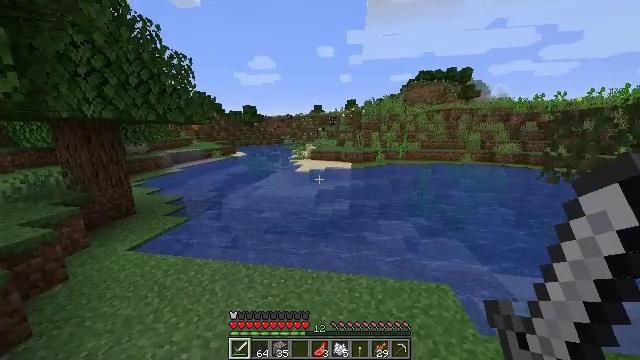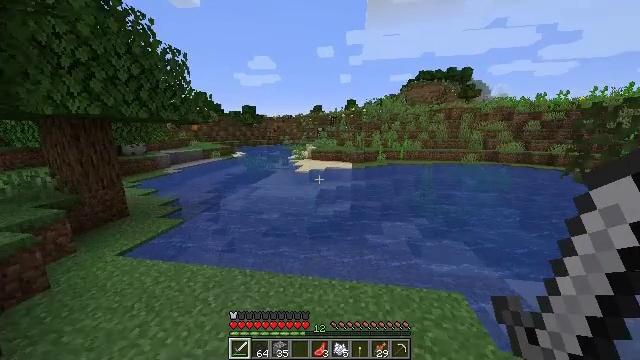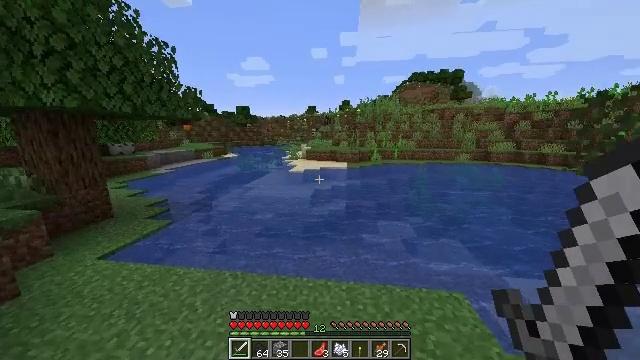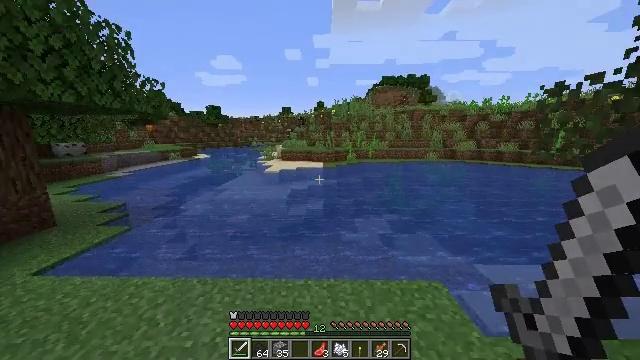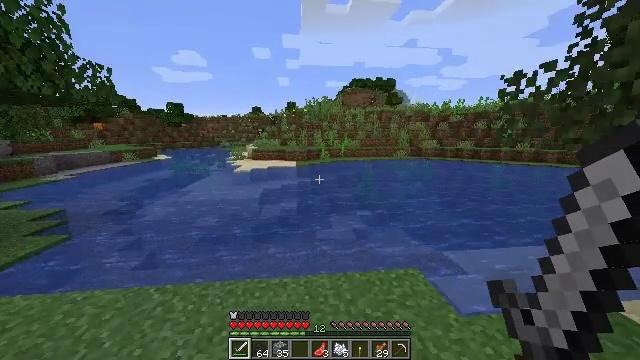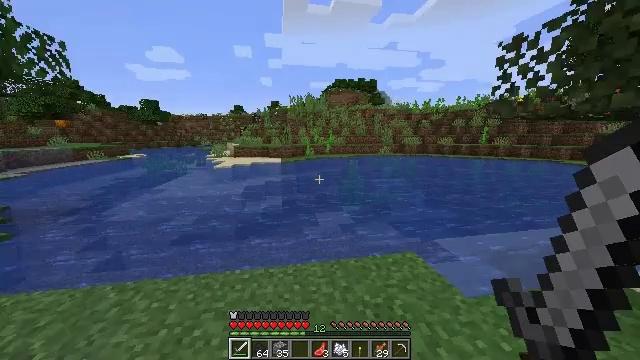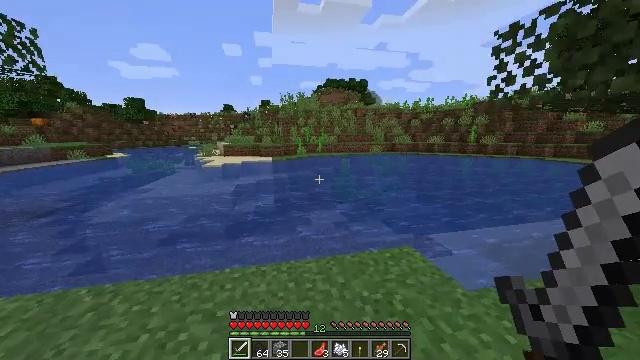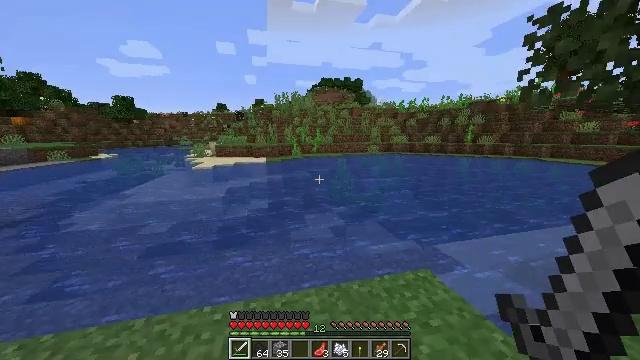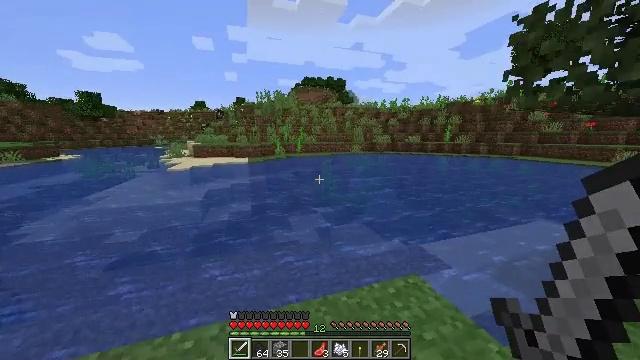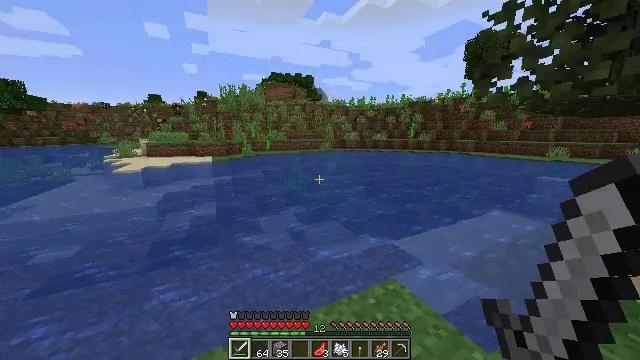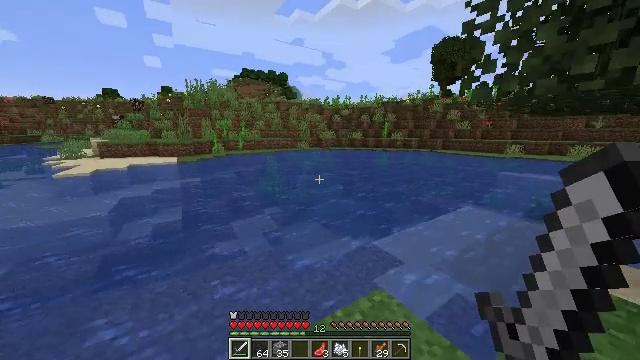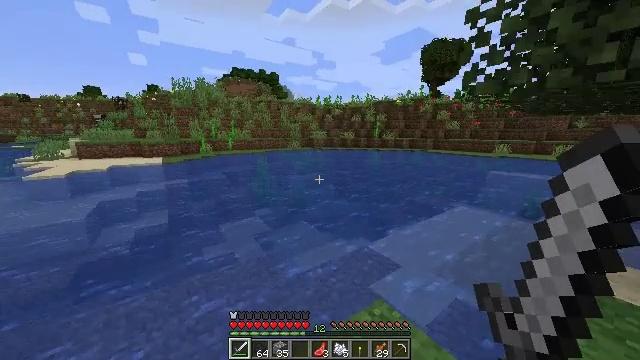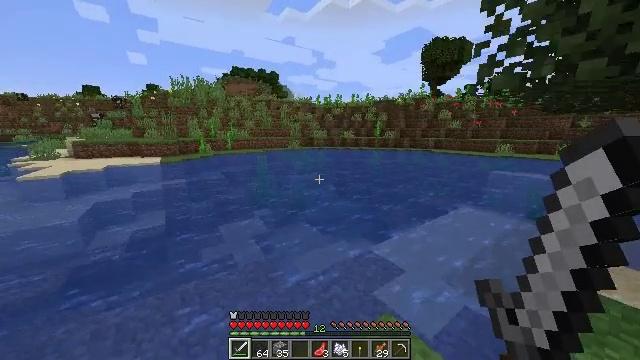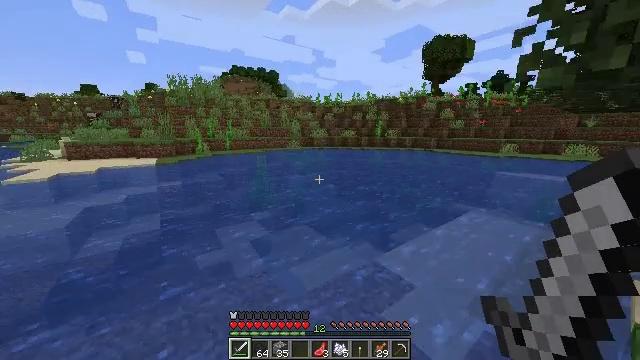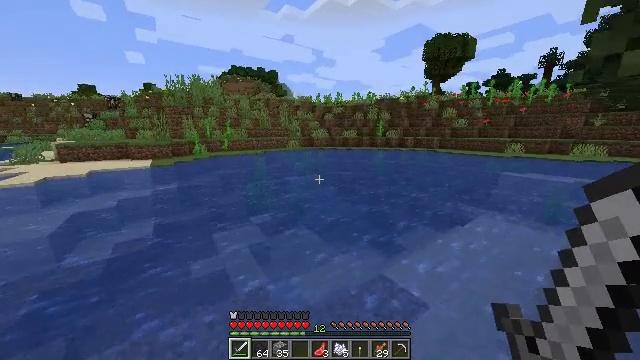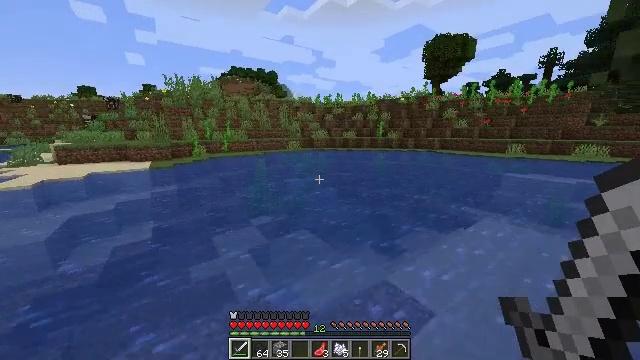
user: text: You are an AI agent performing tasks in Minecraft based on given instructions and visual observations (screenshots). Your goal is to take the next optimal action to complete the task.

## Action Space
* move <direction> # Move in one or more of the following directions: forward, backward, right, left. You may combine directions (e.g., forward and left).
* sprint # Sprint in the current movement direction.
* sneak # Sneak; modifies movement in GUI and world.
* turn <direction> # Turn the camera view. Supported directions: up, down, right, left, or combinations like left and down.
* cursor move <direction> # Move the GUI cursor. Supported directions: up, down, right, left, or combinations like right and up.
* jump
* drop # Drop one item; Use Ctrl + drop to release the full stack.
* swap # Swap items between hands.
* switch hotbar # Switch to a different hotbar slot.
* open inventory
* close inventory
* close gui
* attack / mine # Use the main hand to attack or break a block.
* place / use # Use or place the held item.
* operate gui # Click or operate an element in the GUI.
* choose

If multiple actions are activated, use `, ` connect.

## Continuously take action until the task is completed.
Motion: motion action
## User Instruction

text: Get cooked salmon by cooking raw salmon in the furnace.
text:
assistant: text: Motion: move forward
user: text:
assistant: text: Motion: move forward, turn right
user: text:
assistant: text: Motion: move forward, turn right
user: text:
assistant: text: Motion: move forward, turn right
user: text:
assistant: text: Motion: move forward, turn right
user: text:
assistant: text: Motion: move forward, turn right
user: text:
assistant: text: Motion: move forward, turn right
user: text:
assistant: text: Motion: move forward, turn right
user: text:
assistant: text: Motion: move forward, turn right
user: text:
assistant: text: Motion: move forward, turn right
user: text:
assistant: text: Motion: move forward, turn right
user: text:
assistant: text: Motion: move forward
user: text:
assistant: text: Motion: move forward
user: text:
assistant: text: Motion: move forward
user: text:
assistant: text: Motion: move forward, jump
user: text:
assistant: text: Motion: move forward, jump
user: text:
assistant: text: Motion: move forward, turn left, jump
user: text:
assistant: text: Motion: move forward, turn left and up, jump
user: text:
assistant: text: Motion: move forward, turn left and up, jump
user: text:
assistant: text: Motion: move forward, turn left and up, jump
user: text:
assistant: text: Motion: move forward and move right, jump
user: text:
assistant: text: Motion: move forward and move right
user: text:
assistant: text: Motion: move forward and move right
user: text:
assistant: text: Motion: move forward and move right
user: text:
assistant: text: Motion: move forward and move right
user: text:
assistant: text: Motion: move forward and move right
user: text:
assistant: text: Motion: move forward and move right
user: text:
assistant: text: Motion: move forward and move right
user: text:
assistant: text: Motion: move forward and move right
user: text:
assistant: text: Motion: move forward and move right